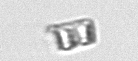
Label: Bacillariophyceae_morphotype1